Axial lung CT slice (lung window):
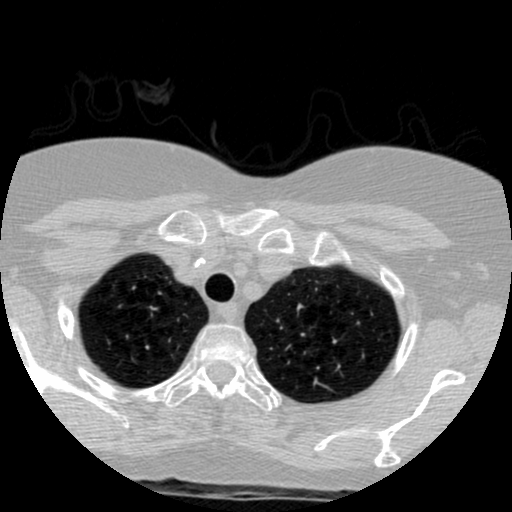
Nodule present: no